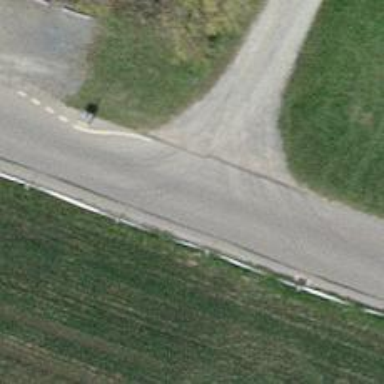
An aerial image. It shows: Unclassified road with asphalt surface.